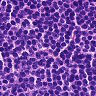
Metastatic tissue present: no